Question: I'm trying to make a shadow of an image using Color Thief (like the image below):

I'm trying to make Color Thief detect the color and make the shadow look like the shadow colored by the color that came from Color Thief.
How can I do this?
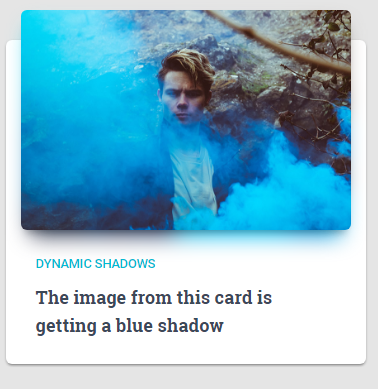
Answer: Due to cross-domain issues with canvas and images, I can't produce a working snippet here, but this should do the trick (maybe with some slight tweaks).
'''
var $img = $('img');
$img.load(function() {
var colorThief = new ColorThief();
// uncomment this (x-domain issues):
//var color = colorThief.getColor($img.get(0));
// here's what it would produce:
var color = 'rgb(72, 174, 216)';
$img.css('box-shadow', color + ' 0 5px 15px');
});
'''
'''
img {
display: block;
width: 200px;
margin: 10px auto 0;
border-radius: 10px;
}
canvas {
display: none;
}
'''
'''
<script src="https://ajax.googleapis.com/ajax/libs/jquery/2.1.1/jquery.min.js"></script>
<script src="https://cdnjs.cloudflare.com/ajax/libs/color-thief/2.0.1/color-thief.min.js"></script>
<img id="image" src="https://i.imgur.com/rb3admc.jpg" />
'''